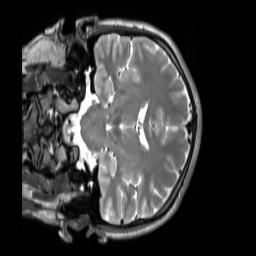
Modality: T2w
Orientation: coronal
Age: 26
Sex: male
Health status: ill
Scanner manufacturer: siemens
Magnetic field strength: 3 T
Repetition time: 2.8 s
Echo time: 0.326 s